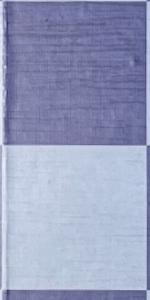
Label: Empty